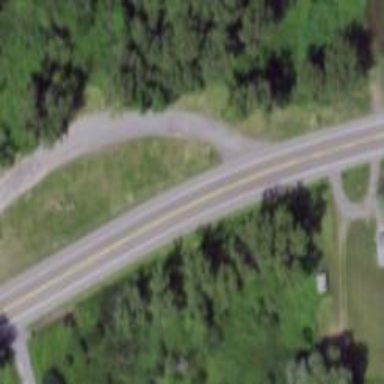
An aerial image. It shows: Rest area on the road.